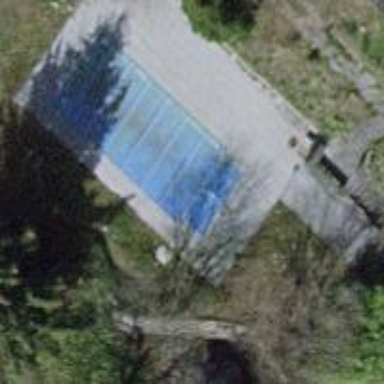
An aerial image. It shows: Swimming pool located in leisure land.